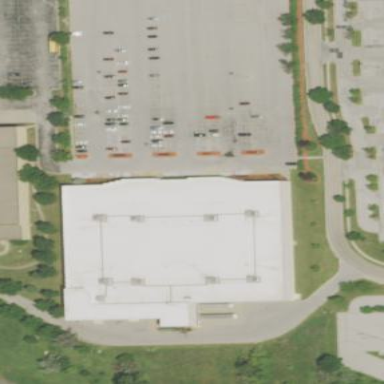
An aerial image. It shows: Retail building that houses department store.